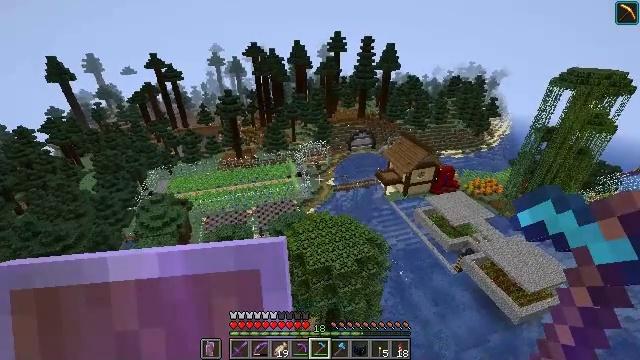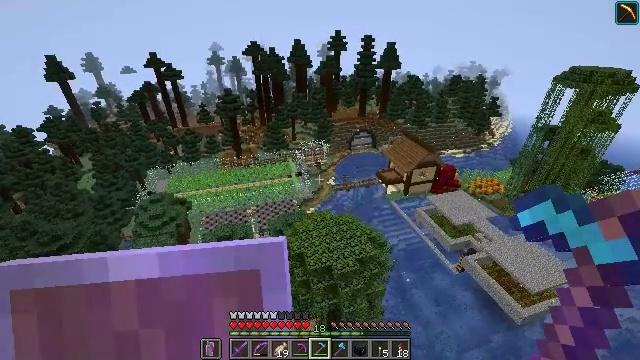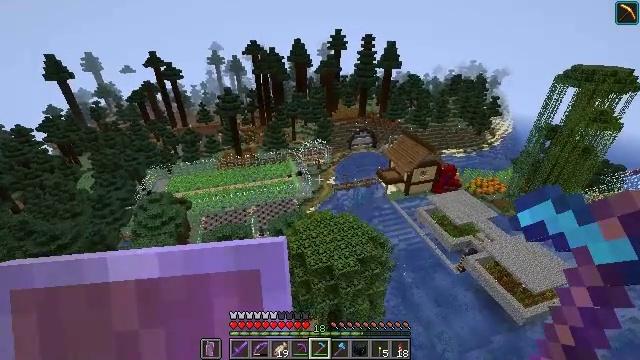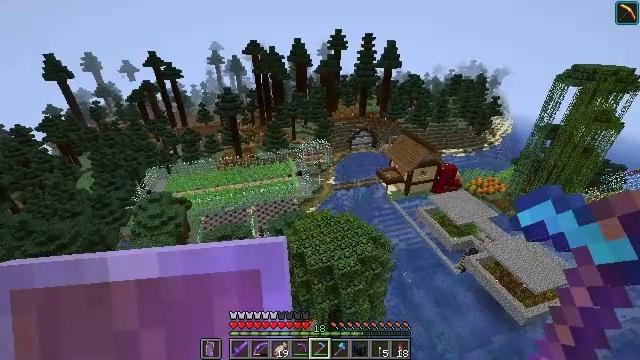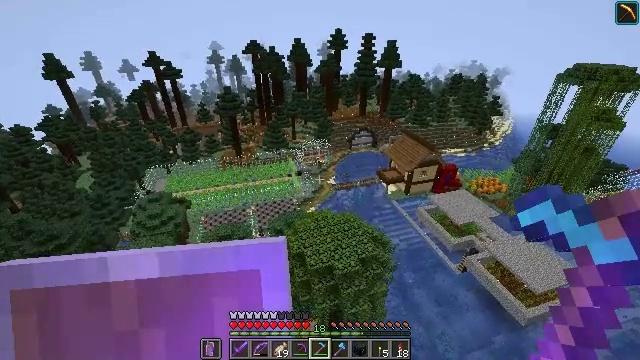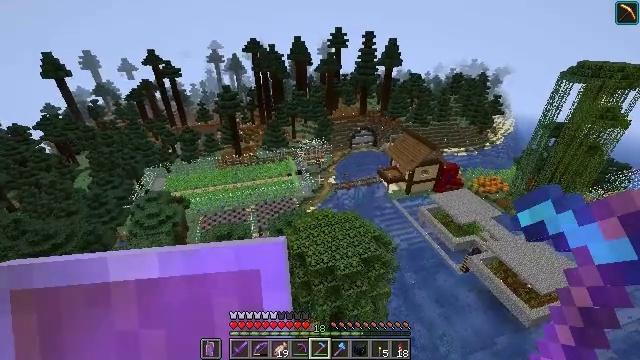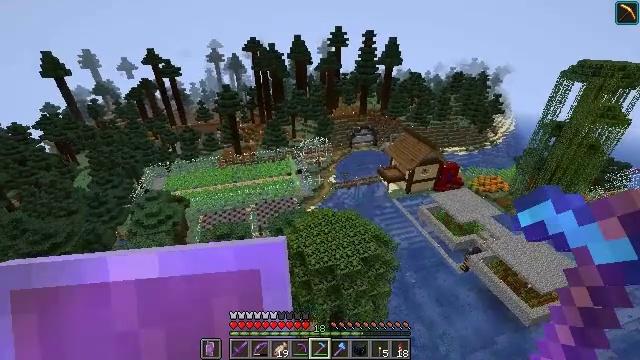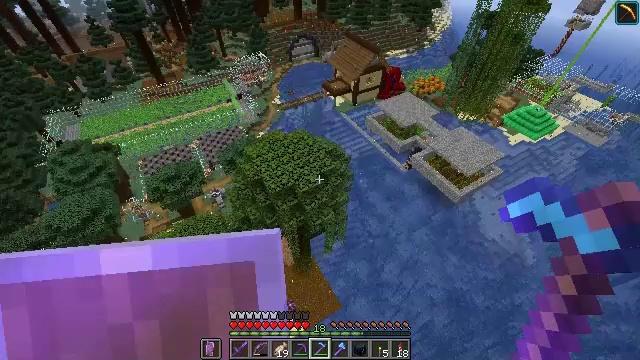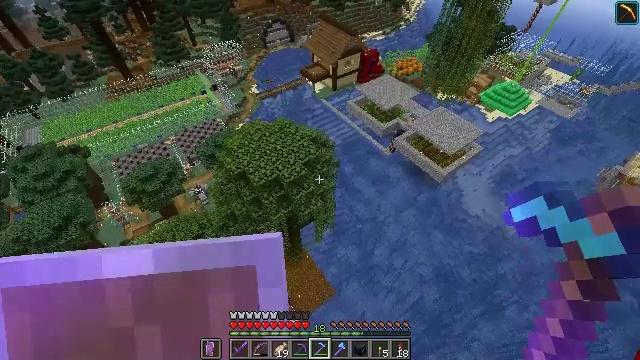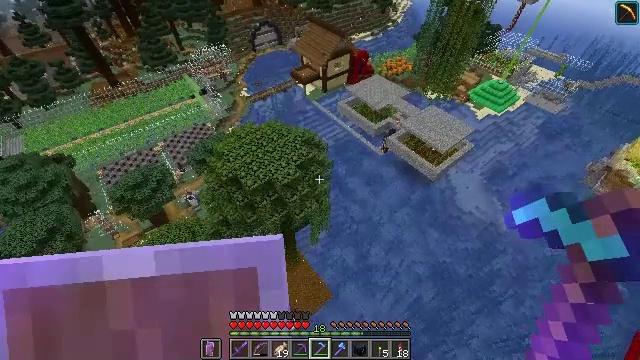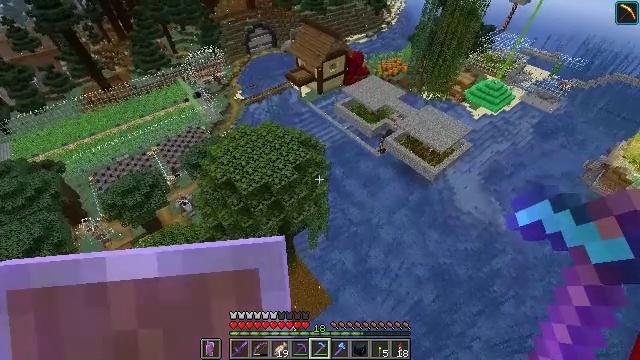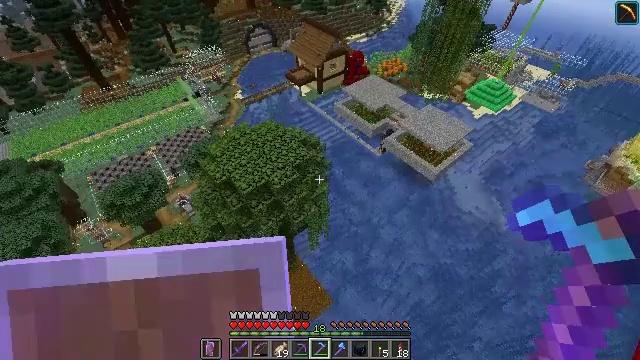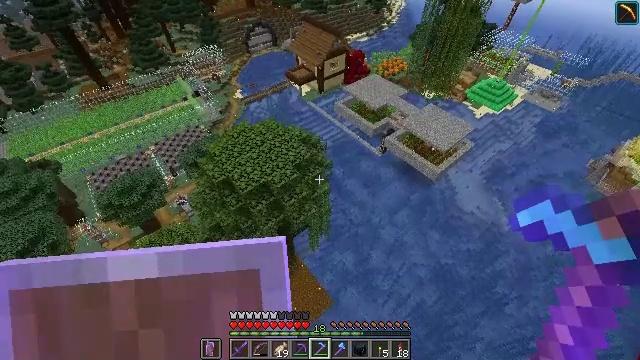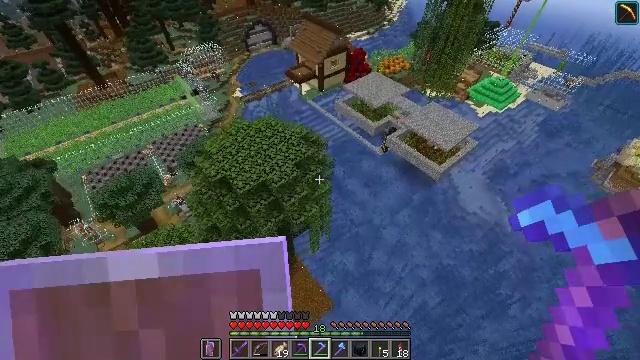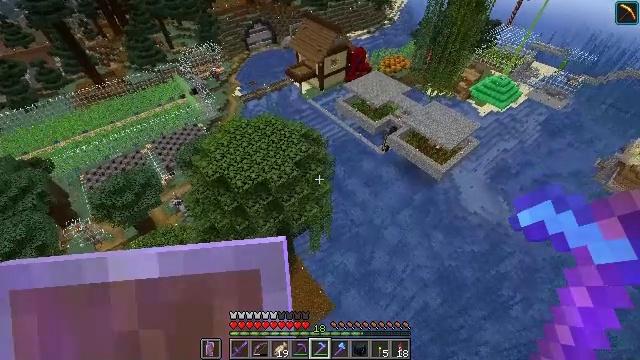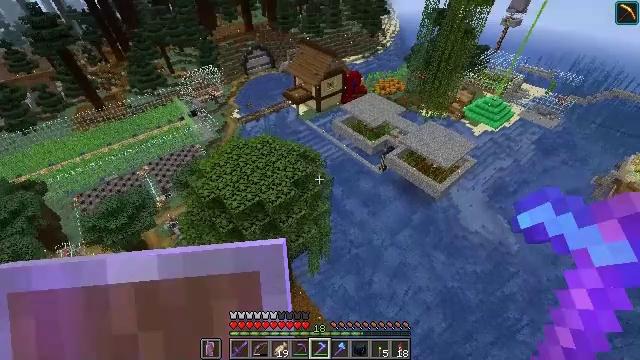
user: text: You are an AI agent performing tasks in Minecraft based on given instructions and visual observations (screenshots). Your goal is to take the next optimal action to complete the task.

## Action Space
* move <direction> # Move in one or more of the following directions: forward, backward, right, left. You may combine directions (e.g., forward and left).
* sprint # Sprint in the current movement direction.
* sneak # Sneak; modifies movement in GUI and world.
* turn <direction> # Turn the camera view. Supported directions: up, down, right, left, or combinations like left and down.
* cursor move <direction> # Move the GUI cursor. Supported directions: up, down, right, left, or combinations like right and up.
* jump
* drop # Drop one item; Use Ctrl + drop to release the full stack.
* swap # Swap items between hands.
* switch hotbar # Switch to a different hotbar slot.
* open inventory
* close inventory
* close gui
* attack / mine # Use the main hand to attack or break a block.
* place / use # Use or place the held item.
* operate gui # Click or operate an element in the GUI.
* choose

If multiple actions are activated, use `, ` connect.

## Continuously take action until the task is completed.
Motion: motion action
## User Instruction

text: Mine the jungle leaves to get saplings or sticks.
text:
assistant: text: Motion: no_op
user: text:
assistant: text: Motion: no_op
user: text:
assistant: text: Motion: no_op
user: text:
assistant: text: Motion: no_op
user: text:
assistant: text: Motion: no_op
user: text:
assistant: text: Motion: no_op
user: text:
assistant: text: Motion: turn right and down
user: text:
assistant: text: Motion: turn right and down
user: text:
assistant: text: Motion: turn right
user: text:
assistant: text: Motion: turn right
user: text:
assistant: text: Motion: no_op
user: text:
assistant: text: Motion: no_op
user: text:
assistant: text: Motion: no_op
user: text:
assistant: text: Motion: no_op
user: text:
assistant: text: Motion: turn up
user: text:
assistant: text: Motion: turn up
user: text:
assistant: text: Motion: turn left
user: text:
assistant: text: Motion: turn left and up
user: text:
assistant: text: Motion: turn left and up
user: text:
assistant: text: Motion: turn left and up
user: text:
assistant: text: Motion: turn left and up
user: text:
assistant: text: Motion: no_op
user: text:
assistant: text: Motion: no_op
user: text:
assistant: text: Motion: no_op
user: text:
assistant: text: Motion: no_op
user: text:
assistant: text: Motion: no_op
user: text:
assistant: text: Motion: turn right
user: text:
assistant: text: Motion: turn right and up
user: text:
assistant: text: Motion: turn right
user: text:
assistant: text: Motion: turn right